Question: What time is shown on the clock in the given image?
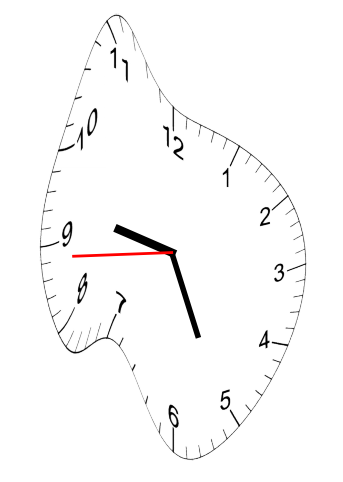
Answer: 09:25:44